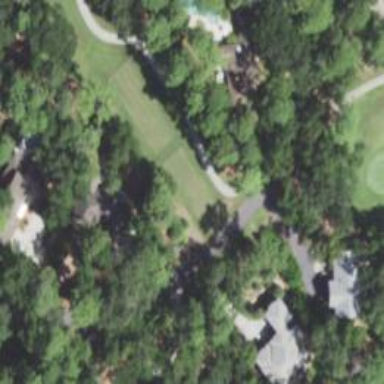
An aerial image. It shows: Grassy area designated as golf tee.